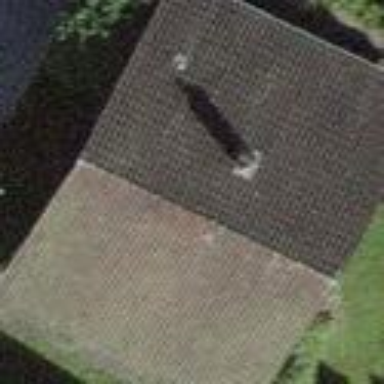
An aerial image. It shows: Building with gabled roof made of roof tiles. The roof is oriented across the structure.